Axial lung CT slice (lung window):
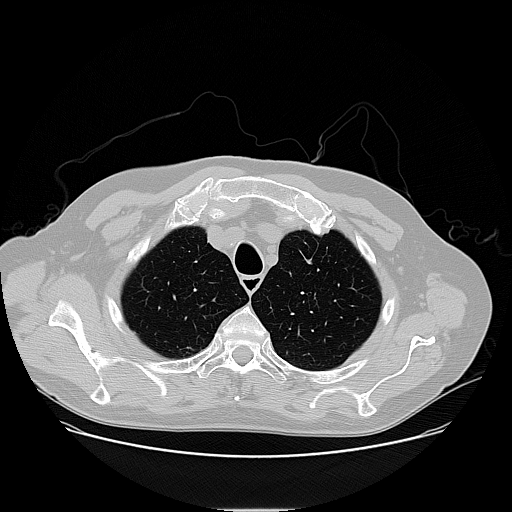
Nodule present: no